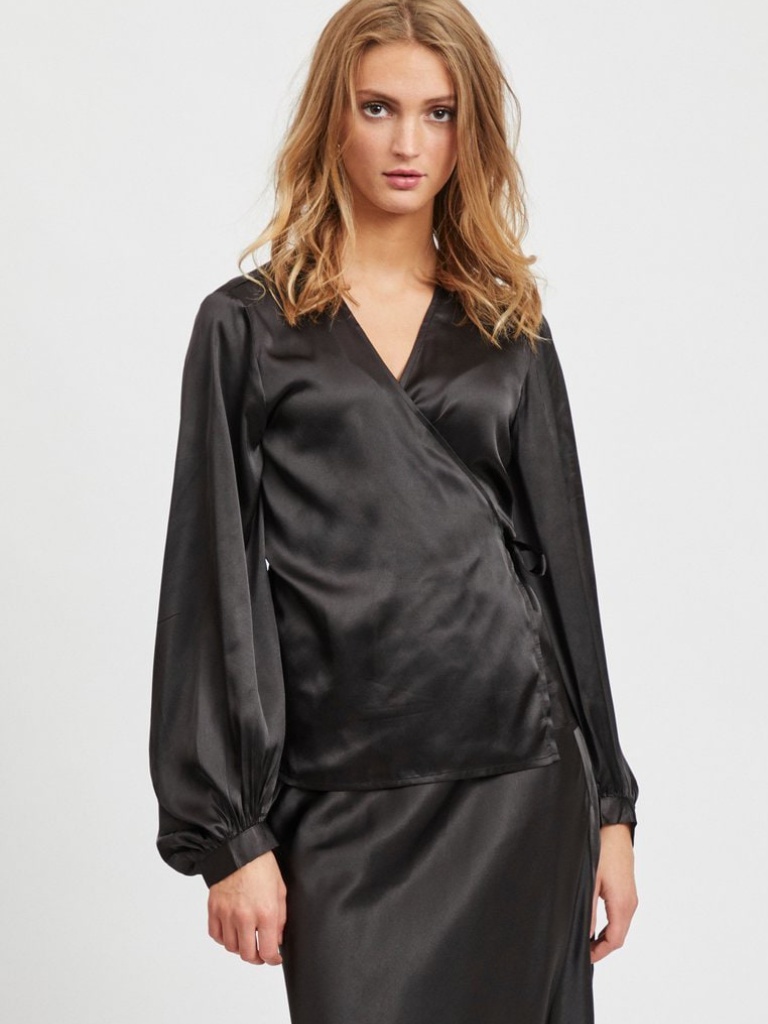
satin relaxed a long-sleeved with the sleeves down hip length Untucked v-neck blouse